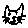
Label: cat